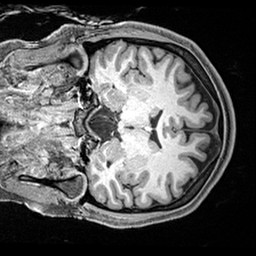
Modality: T1w
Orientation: coronal
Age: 20
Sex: female
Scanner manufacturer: siemens
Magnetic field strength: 3 T
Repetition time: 2.4 s
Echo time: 0.00217 s